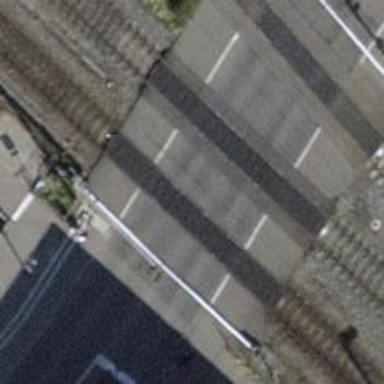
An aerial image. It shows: Level crossing with double half barrier.